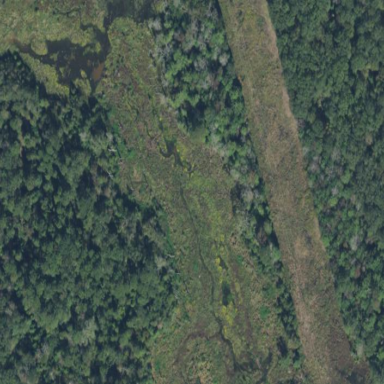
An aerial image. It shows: Wetland area.